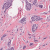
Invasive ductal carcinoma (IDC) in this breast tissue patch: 1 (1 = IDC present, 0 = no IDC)